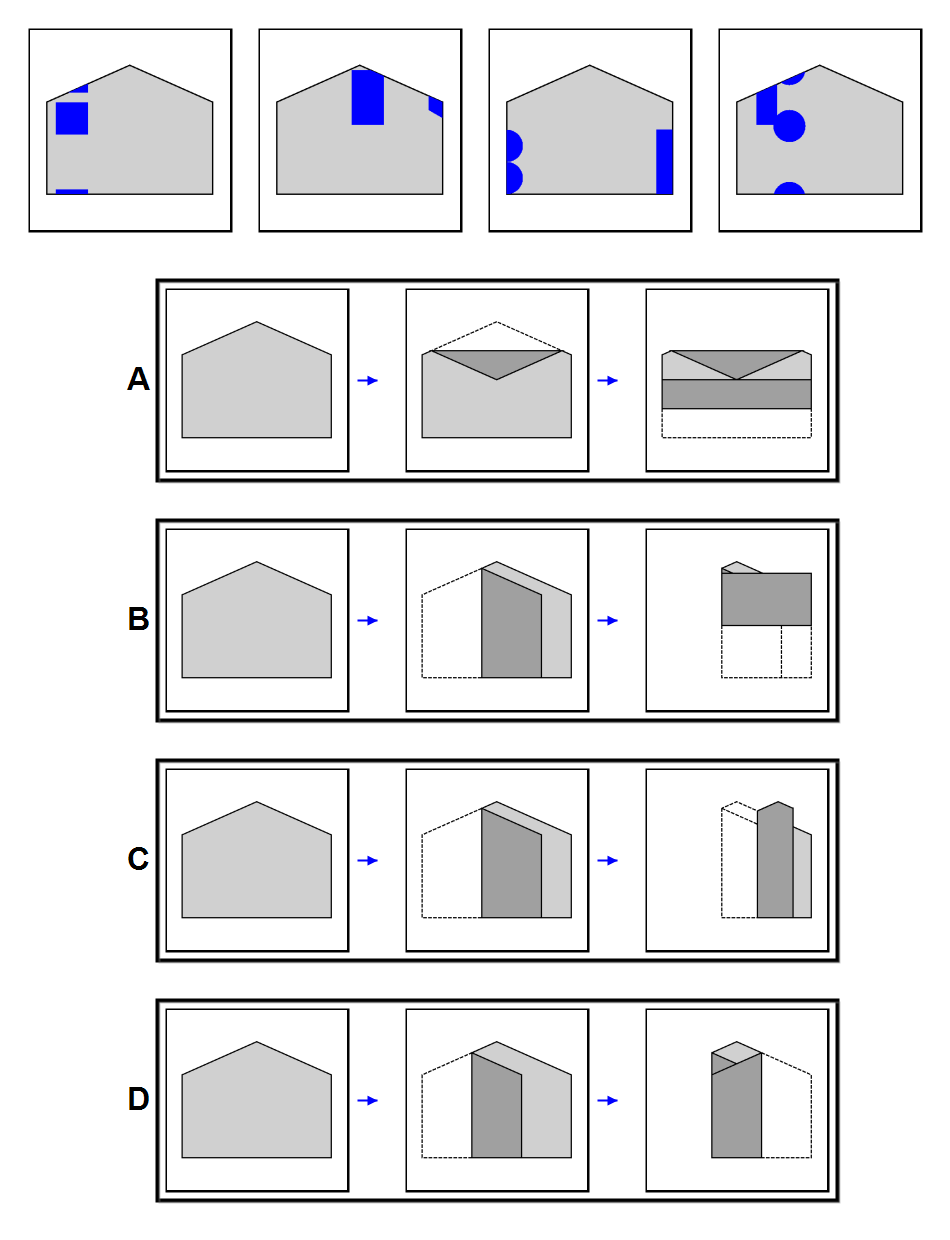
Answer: A